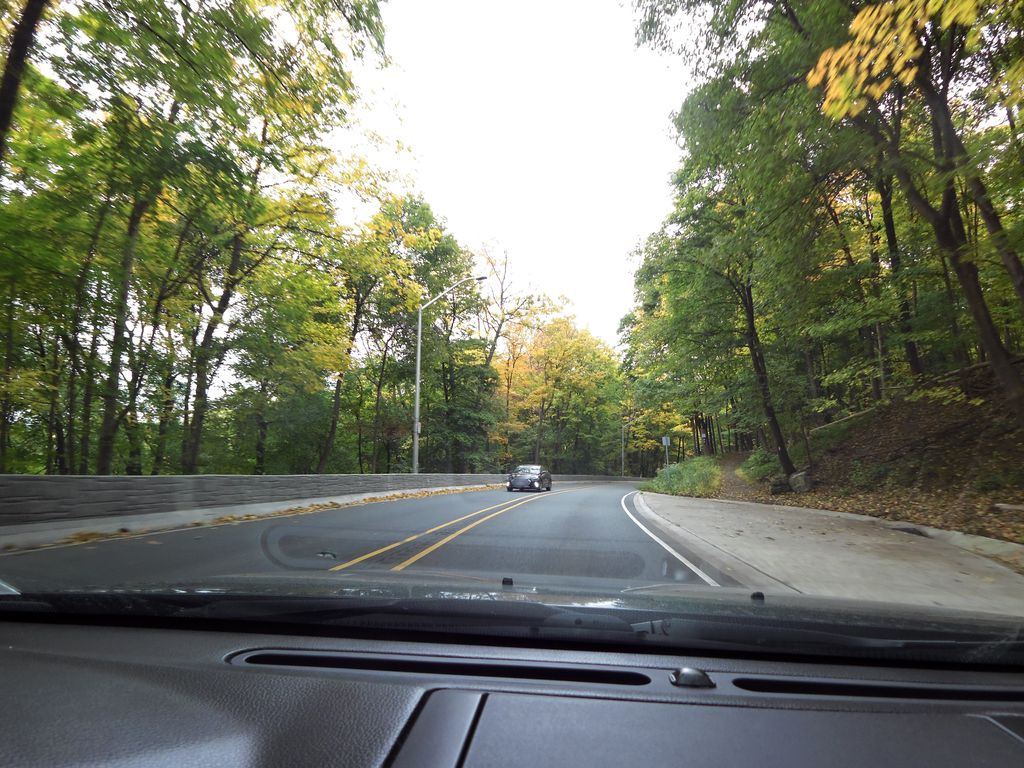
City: hamilton